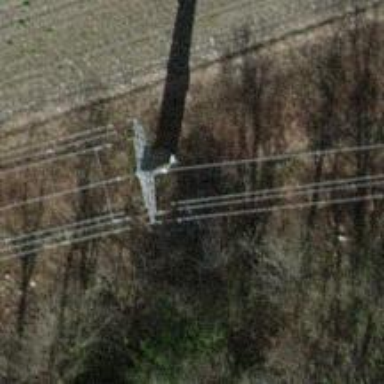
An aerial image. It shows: Power tower.